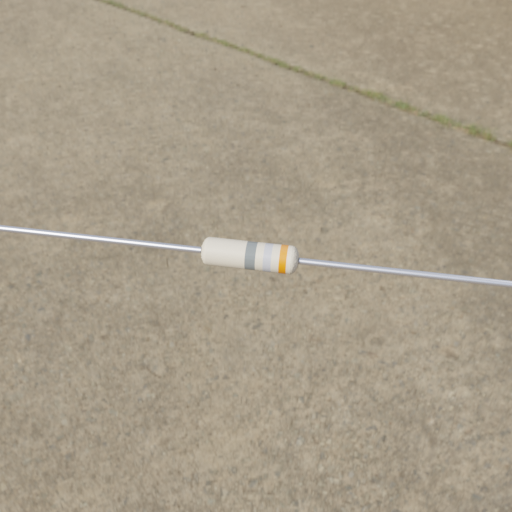
Resistor colour bands (in order): gray, silver, orange